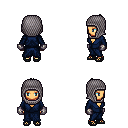
a pixel art fantasy rpg character, female body template, human, tanned skin, blue robe, teal pants, black short mohawk hairstyle, chain hood, metal gloves, ghillies, four views (front, back, left, right), 2x2 character sprite sheet, small pixel art, hard edges, no anti-aliasing